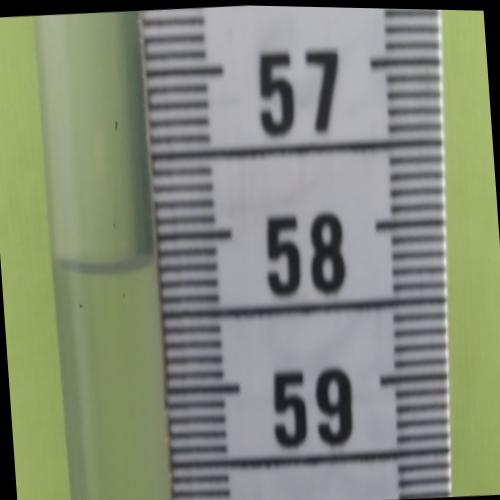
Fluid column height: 58.2 cm